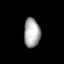
Tissue: lung
Cell type: Endothelial cells
Senescence score: 0.6004
Nuclear area (px): 462
Mean DAPI intensity: 170.777